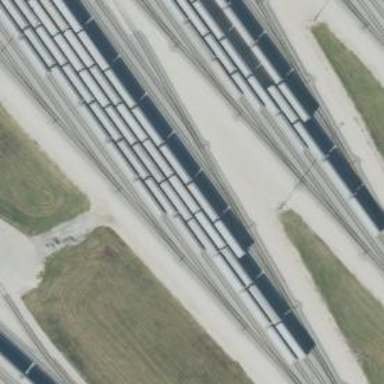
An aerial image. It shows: Railway yard in service.